Interaction volume radius: 10 \u00c5
Interaction volume height: 15 \u00c5
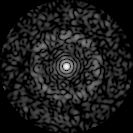
Disorder parameter: 0.8391